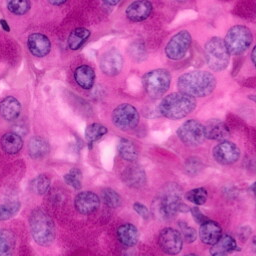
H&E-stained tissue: Pancreatic